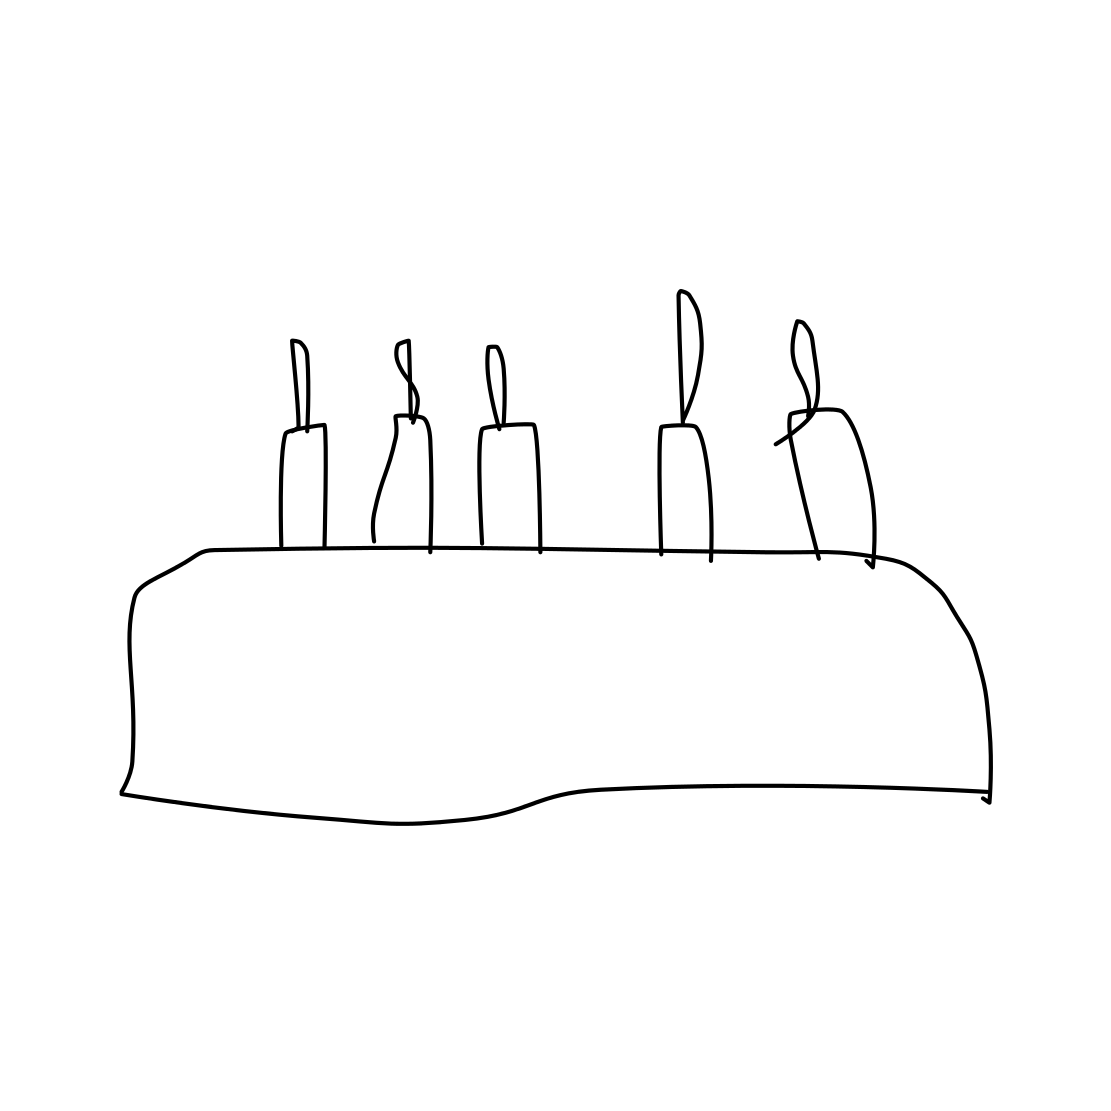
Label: cake